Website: bh-photo
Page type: payment
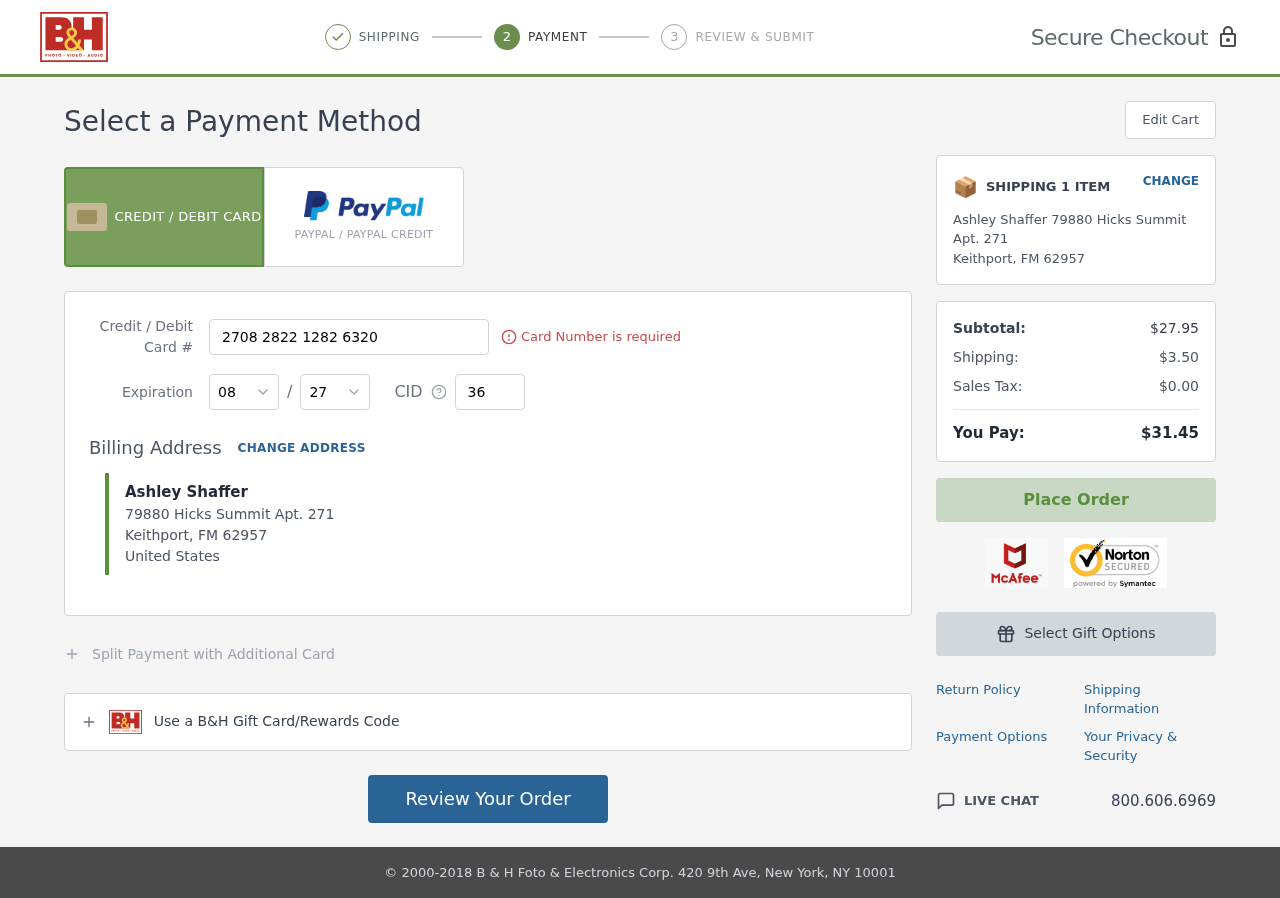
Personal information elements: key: PII_CARD_CVV
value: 365
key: PII_CARD_EXPIRY_MONTH
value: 08
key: PII_CARD_EXPIRY_YEAR
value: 27
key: PII_CARD_NUMBER
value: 2708 2822 1282 6320
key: PII_CITY
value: Keithport
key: PII_COUNTRY
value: United States
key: PII_FULLNAME
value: Ashley Shaffer
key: PII_POSTCODE
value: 62957
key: PII_STATE_ABBR
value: FM
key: PII_STREET
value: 79880 Hicks Summit Apt. 271
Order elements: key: ORDER_NUM_ITEMS
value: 1
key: ORDER_SUBTOTAL
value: $27.95
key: ORDER_SHIPPING_COST
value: $3.50
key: ORDER_TAX
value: $0.00
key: ORDER_TOTAL
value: $31.45